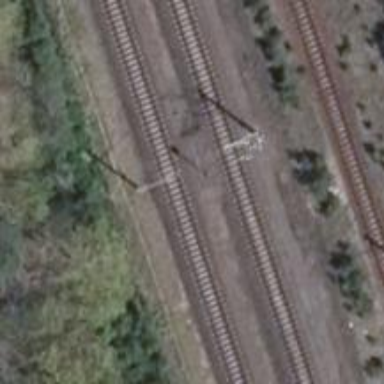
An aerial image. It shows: Milestone along the railway track with catenary mast.